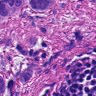
Metastatic tissue present: yes